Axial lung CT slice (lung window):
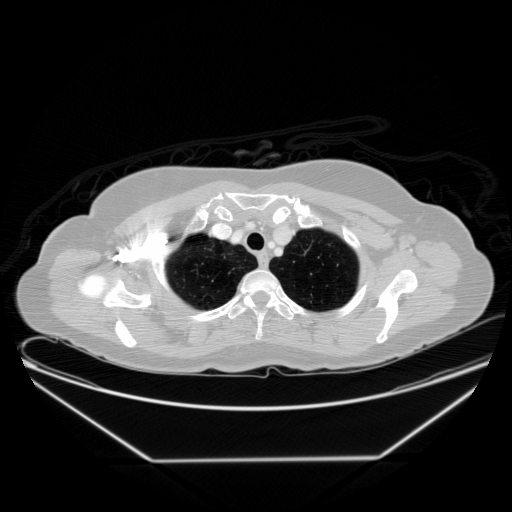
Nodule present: no